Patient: sex F, age 31
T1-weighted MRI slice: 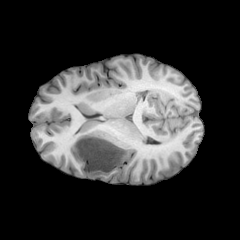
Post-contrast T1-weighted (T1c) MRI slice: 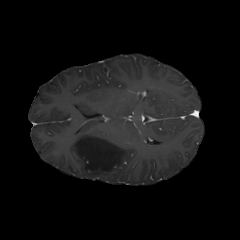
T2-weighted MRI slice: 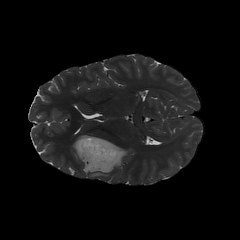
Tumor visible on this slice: yes
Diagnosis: Astrocytoma, IDH-mutant
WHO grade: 2